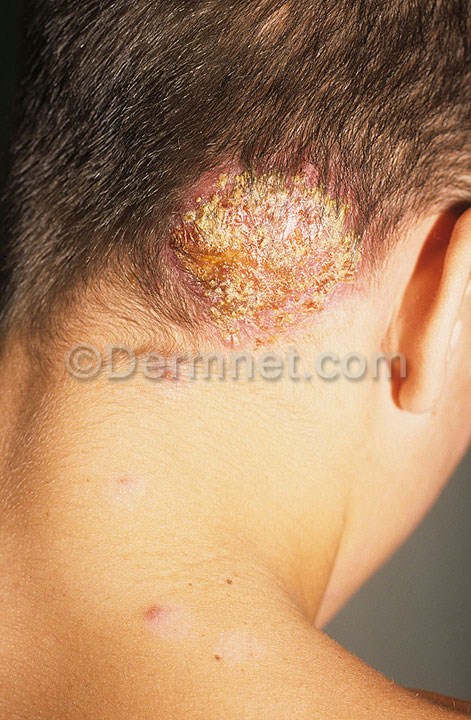
Disease: Tinea Ringworm Candidiasis and other Fungal Infections